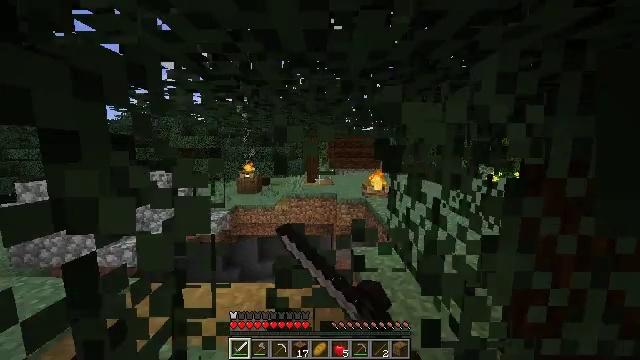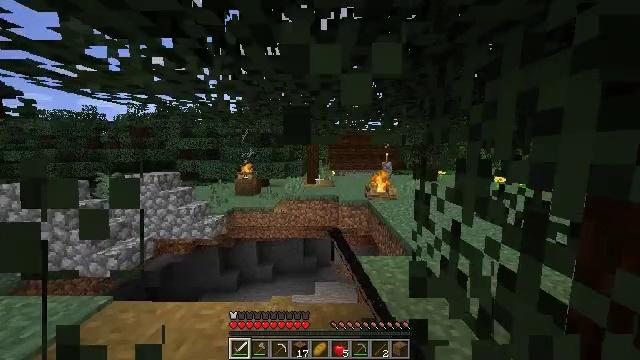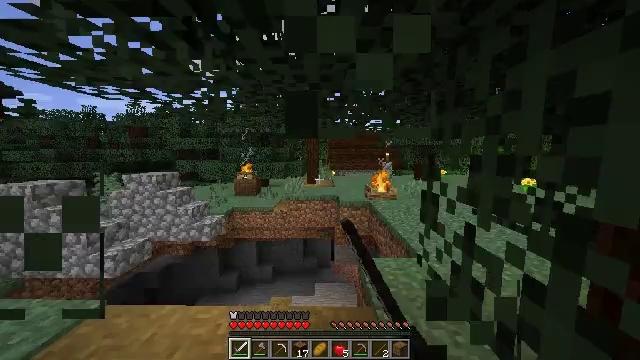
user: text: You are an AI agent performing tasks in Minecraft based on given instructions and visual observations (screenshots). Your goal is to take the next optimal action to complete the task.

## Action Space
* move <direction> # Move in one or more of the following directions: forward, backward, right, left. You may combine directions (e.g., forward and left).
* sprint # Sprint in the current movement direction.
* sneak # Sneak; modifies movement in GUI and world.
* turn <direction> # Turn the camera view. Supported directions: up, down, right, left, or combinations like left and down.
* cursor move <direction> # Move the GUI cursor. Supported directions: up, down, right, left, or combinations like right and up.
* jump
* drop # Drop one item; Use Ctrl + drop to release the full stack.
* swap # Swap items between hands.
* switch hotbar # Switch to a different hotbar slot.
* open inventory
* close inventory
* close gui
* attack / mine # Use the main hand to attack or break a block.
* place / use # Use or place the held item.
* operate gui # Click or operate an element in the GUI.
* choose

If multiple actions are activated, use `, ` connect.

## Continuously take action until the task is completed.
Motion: motion action
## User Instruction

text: Mine spruce leaves from the tree.
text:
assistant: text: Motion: move forward, sprint, attack / mine
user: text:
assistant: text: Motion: move forward, sprint, attack / mine
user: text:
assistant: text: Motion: sprint, attack / mine